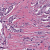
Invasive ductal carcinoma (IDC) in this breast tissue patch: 1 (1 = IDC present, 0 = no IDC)